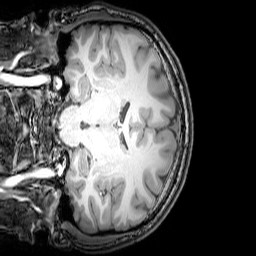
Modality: T1w
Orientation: coronal
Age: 25
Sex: male
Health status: healthy
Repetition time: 0.081 s
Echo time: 0.037 s